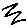
Label: zigzag